Question: So I have two NVidia GPU Cards
Card A: GeForce GTX 560 Ti - Wired to Monitor A (Dell P2210)
Card B: GeForce 9800 GTX+ - Wired to Monitor B (ViewSonic VP20)
Setup: an Asus Mother Board with Intel Core i7 that supports SLI
In NVidia Control Panel, I disabled Monitor A, So I only have Monitor B for all my display purposes.

I ran my program, which
- simulated 10000 particles in OpenGL and rendered them (properly showed in Monitor B)- use cudaSetDevice() to 'target' at Card A to run computational intensive CUDA Kernel.
The idea is simple - use Card B for all the OpenGL rendering work and use Card A for all the CUDA Kernel computational work.
After using GPU-Z to monitor both of the Cards, I can see that:
- Card A's GPU Load increased immediately to over 60% percent as expected. - However, Card B's GPU Load increased only to up to 2%. For 10000 particle rendered in 3D in opengl, I am not sure if that is what I should have expected.
So how can I find out if the OpenGL rendering was indeed using Card B (whose connected Monitor B is the only one that is enabled), and had nothing to do with Card A?
And and extension to the question is:
-
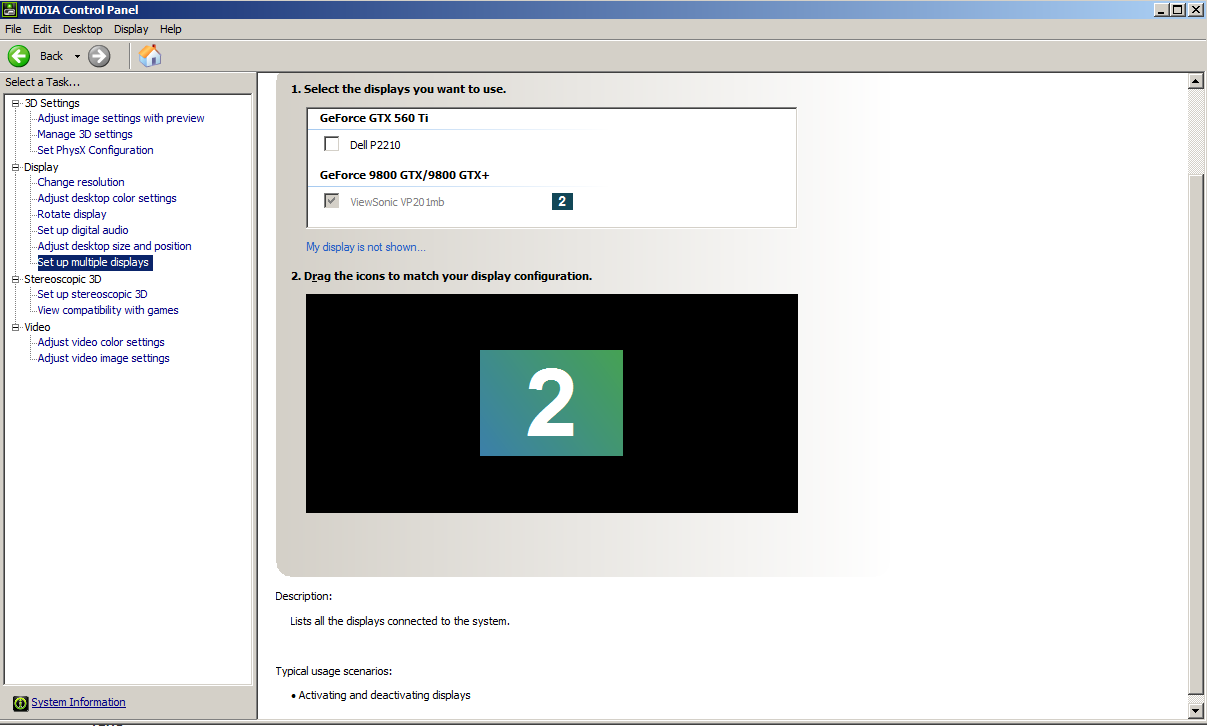
Answer: You can tell which GPU a OpenGL context is using with 'glGetString(GL_RENDERER);'
> -
Given the functions of the context creation APIs available at the moment: No.